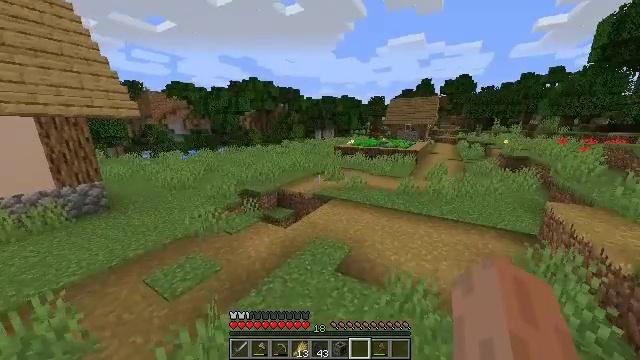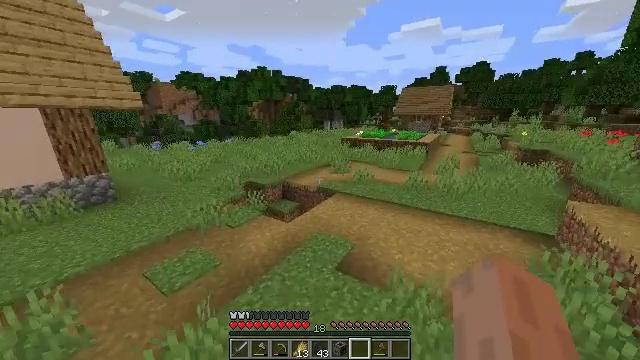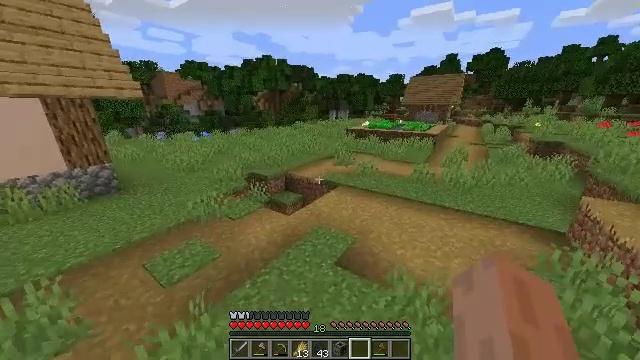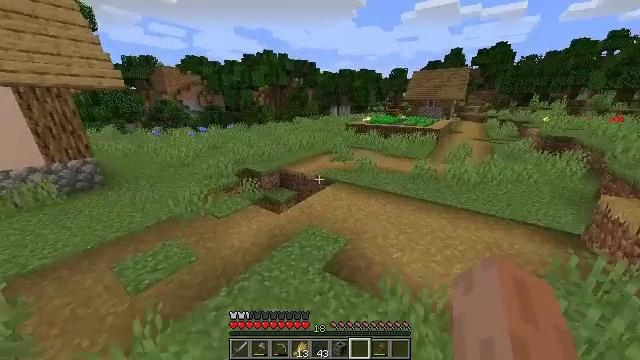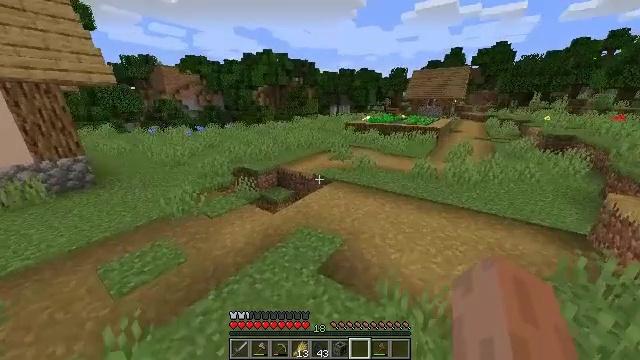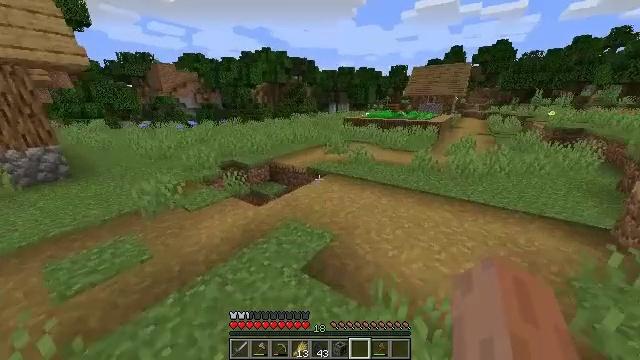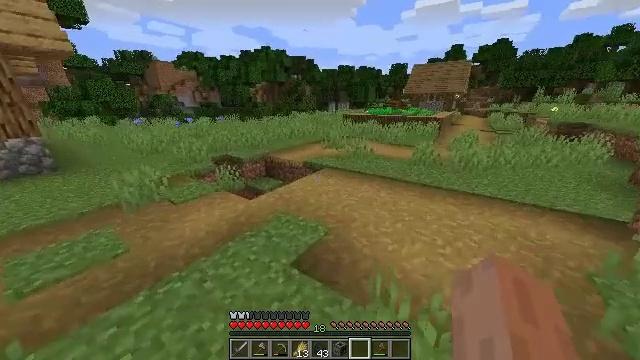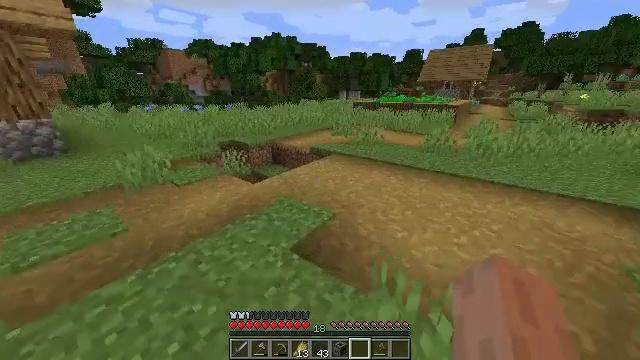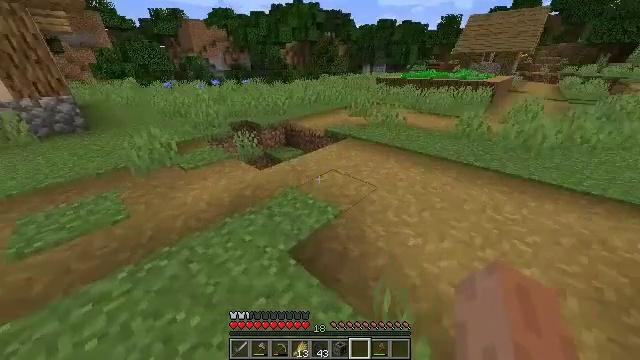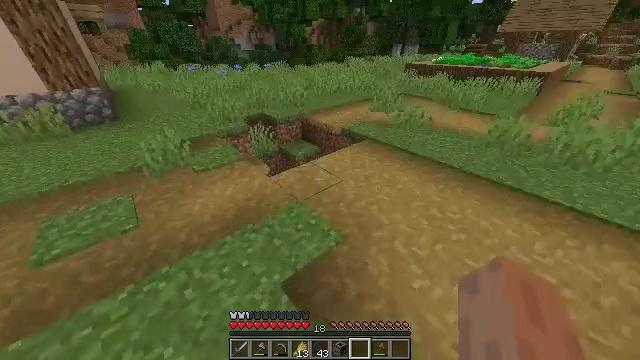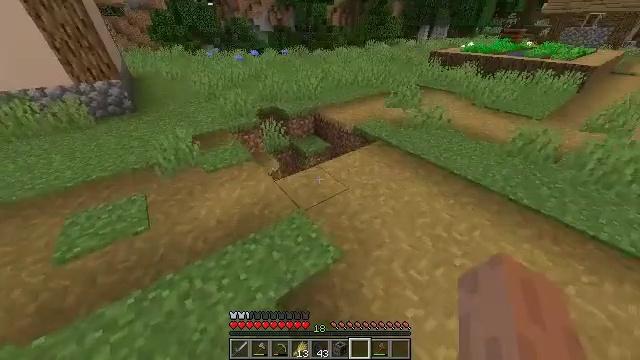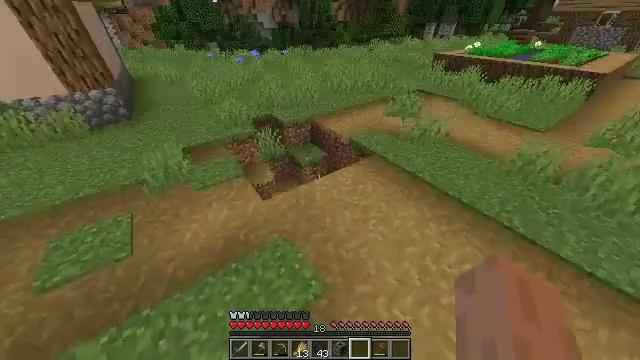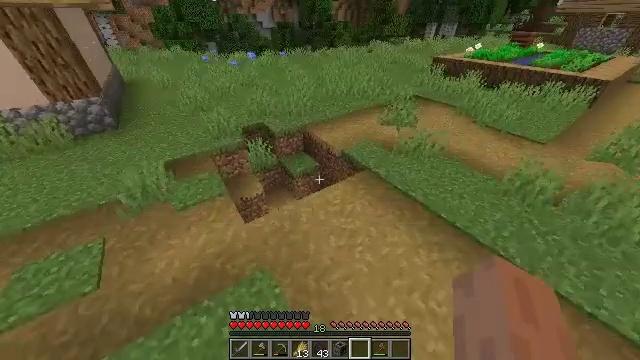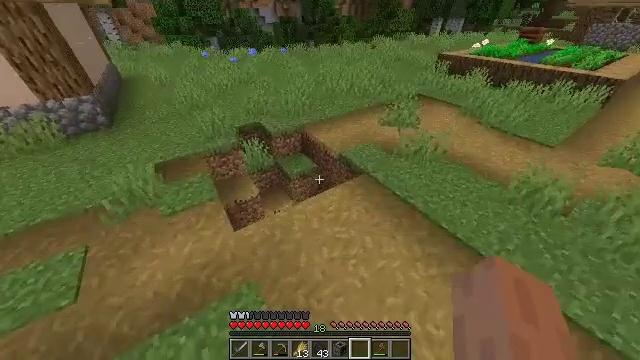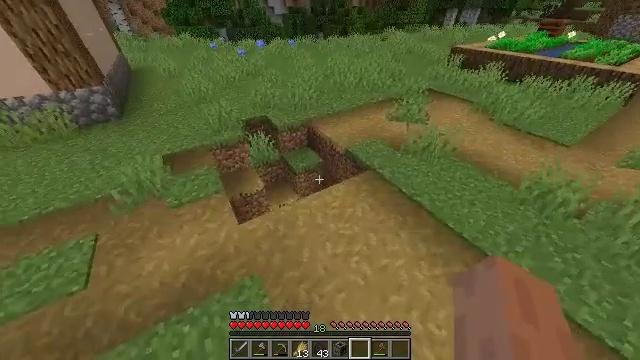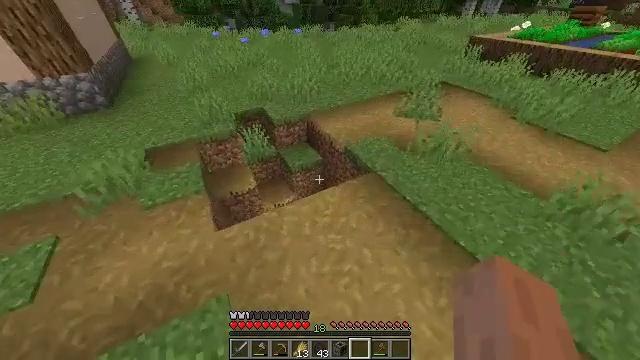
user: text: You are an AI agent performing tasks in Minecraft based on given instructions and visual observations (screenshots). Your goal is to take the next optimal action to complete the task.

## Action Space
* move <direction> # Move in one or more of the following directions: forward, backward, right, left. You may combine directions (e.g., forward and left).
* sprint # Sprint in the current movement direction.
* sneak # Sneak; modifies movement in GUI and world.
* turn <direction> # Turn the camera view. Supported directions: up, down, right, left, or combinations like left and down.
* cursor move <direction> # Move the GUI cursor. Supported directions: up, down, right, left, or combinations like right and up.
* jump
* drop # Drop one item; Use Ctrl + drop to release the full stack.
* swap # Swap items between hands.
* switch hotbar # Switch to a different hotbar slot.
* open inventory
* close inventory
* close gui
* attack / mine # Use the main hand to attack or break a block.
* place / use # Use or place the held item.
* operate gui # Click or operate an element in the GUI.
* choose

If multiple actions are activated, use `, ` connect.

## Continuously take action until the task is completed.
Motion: motion action
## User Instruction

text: Attack the grindstone to break it.
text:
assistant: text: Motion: move forward and move right, turn left and down, jump
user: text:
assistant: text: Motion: move forward, turn left and down, jump
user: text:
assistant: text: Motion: move forward, jump
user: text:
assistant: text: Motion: move forward, jump
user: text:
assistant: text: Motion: move forward, jump
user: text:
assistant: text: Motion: move forward, jump
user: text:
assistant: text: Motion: move forward, turn left and down, jump
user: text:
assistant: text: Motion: move forward and move right, turn left and down, jump
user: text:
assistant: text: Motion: move forward and move right, turn left and down, jump
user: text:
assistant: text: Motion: move forward and move right, turn left and down, jump
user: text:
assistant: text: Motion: move forward, turn left, jump
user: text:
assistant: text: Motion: move forward, jump
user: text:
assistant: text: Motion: move forward, jump
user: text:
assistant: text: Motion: move forward, turn left and down, jump
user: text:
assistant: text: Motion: move forward, turn left and down, jump
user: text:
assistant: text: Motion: move forward, turn left and down
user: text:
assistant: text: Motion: move forward, turn left and down
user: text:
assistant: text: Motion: move forward, turn left and down
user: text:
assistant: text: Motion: move forward, turn left
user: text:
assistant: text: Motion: move forward, turn left
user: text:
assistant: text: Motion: move forward, turn left
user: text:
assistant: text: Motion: move forward, turn left
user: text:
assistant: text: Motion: move forward, turn left
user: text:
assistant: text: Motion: move forward, turn left and down
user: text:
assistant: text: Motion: move forward, sneak, turn left and down
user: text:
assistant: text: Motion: move forward, sneak, turn left and down
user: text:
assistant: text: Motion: move forward, sneak, turn left and down
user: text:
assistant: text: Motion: move forward and move right, sneak, turn left and down
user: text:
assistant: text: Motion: move forward and move right, sneak, turn left and down
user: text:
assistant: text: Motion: move forward and move right, sneak, turn left and down